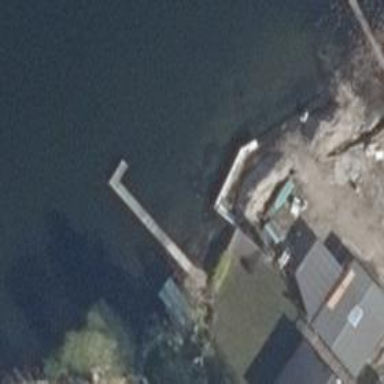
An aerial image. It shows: Man-made pier.